Interaction volume radius: 5 \u00c5
Interaction volume height: 25 \u00c5
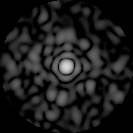
Disorder parameter: 0.8555